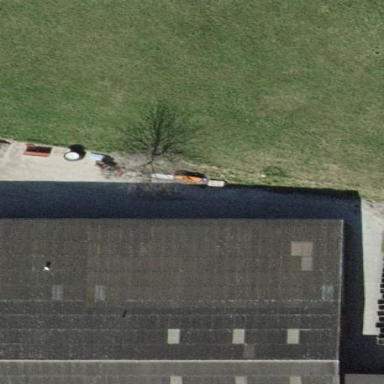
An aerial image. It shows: Farm auxiliary building with gabled roof.